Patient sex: M
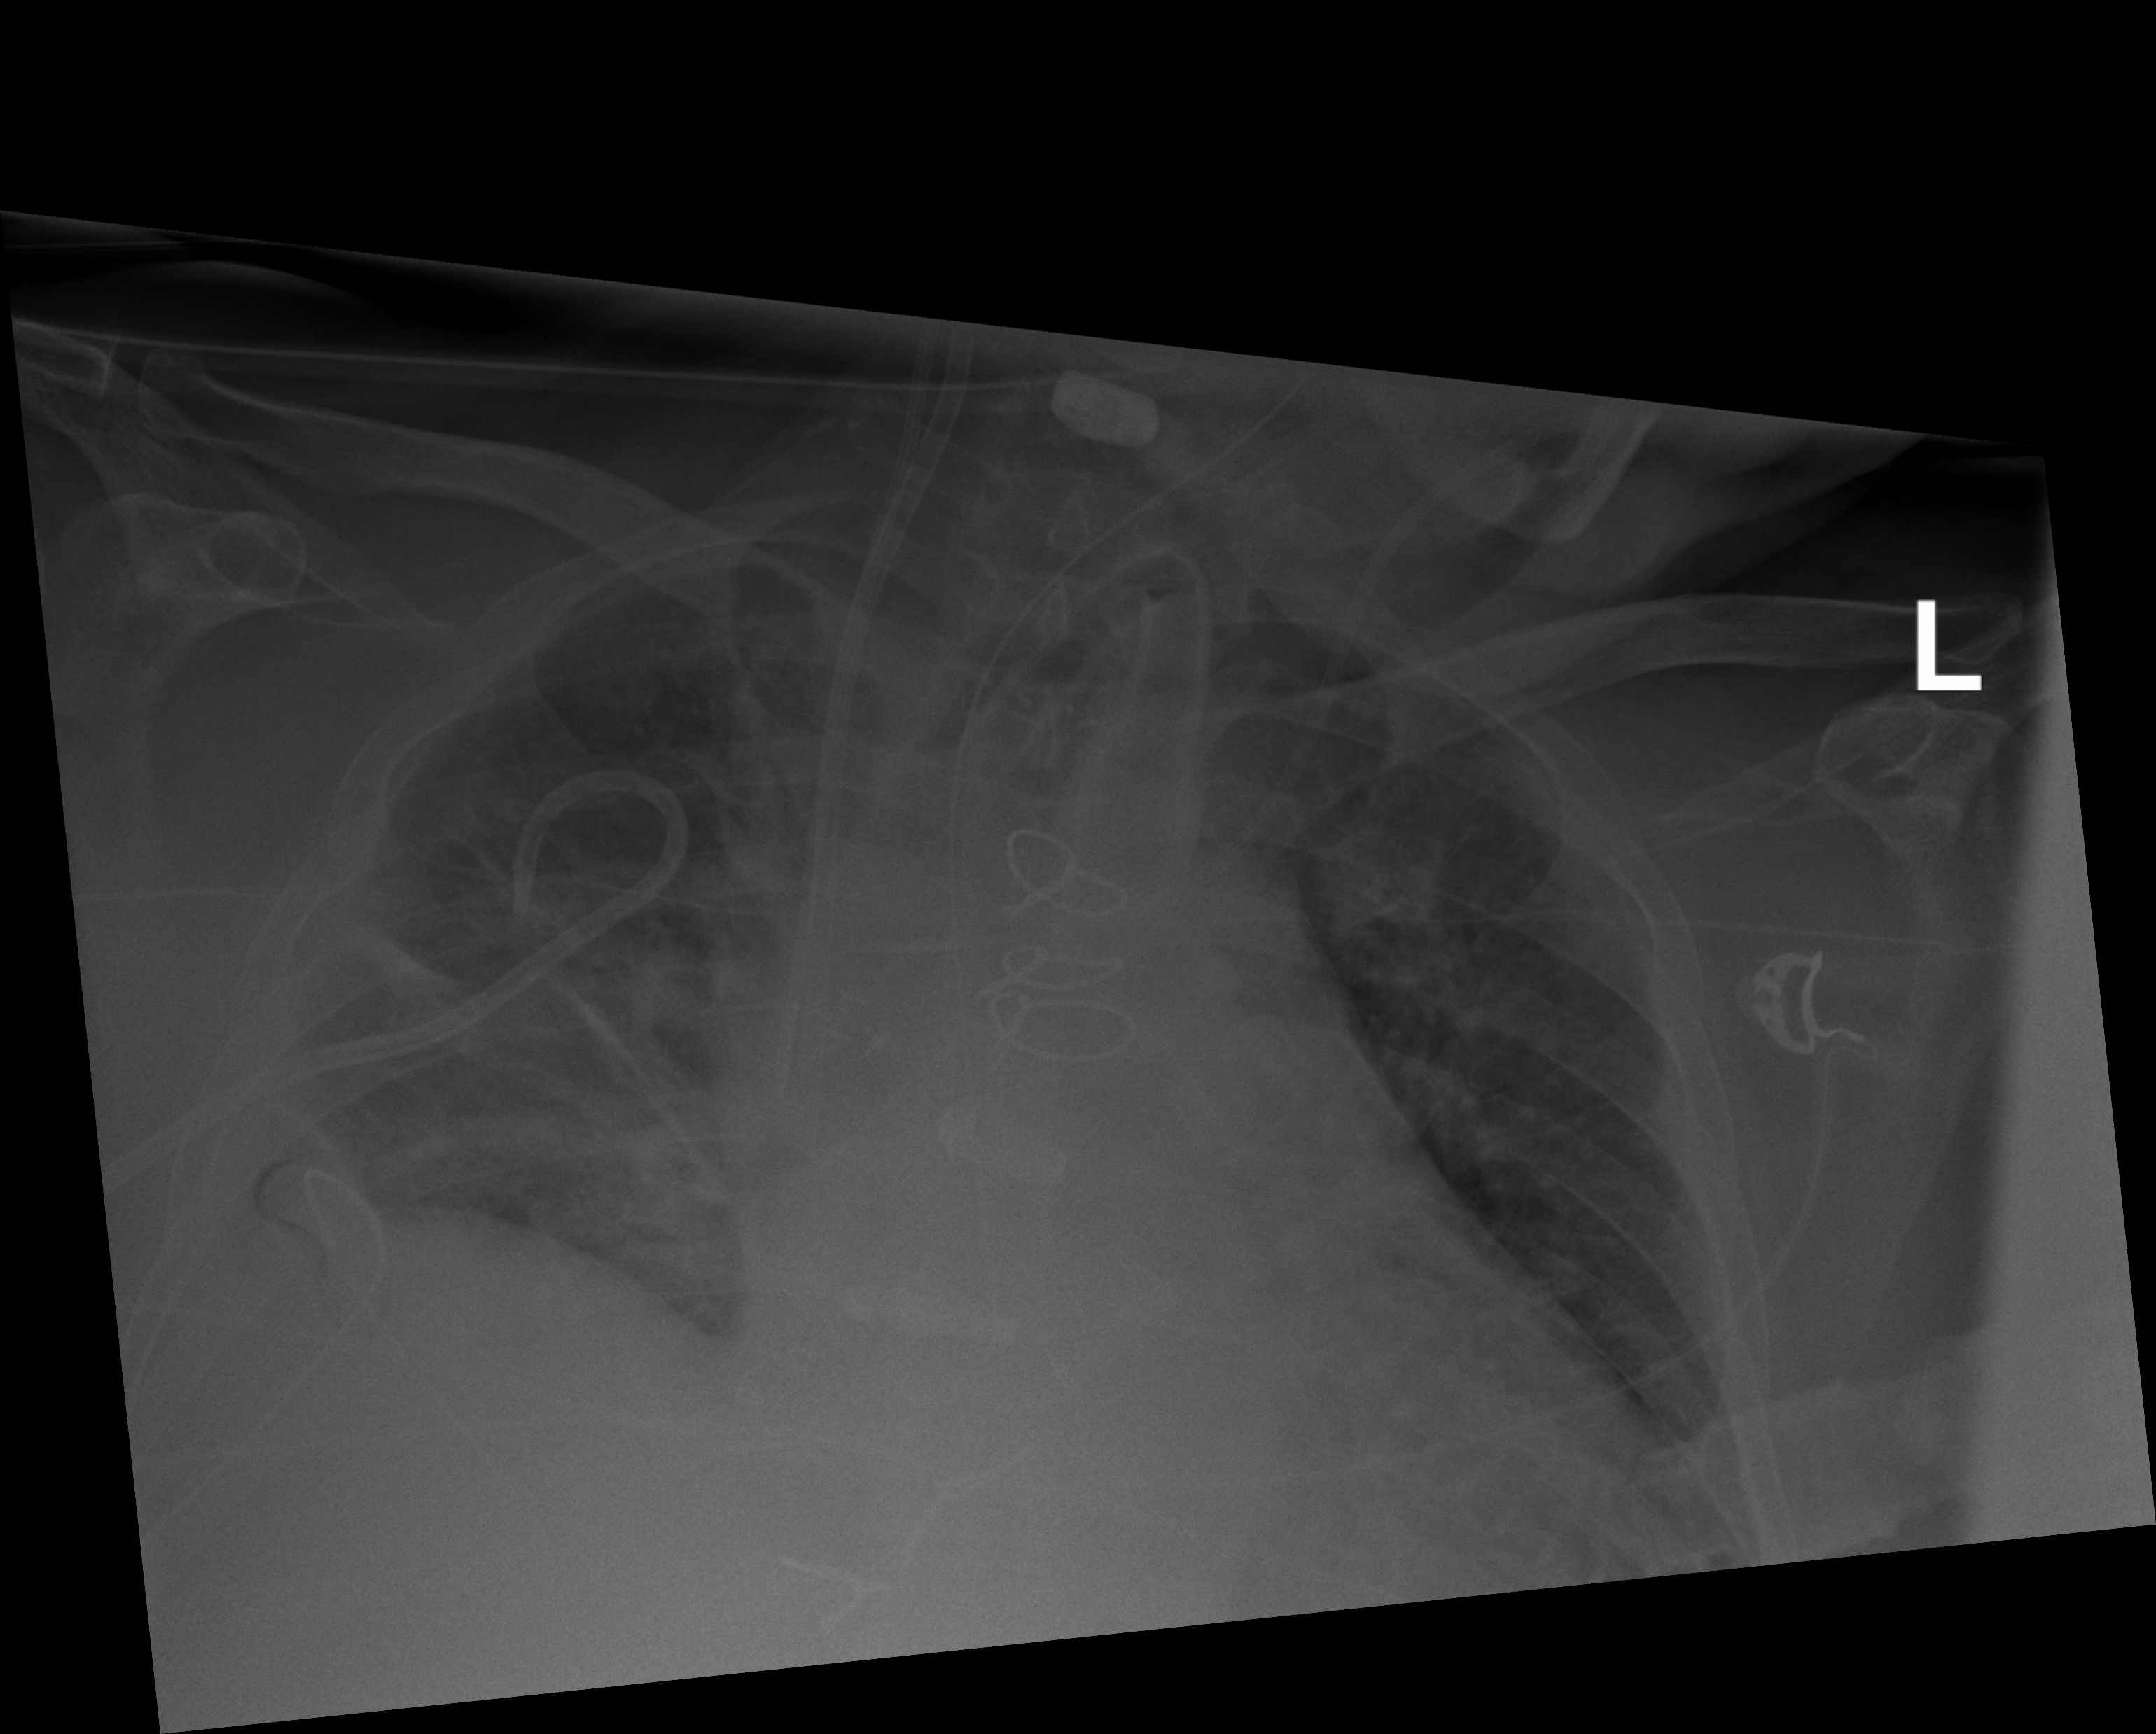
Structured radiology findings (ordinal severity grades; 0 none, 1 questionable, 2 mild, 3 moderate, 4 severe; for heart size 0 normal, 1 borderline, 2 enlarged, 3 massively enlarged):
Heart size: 2
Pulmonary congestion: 2
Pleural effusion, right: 2
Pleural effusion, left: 0
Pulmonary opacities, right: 3
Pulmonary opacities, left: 2
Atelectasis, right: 3
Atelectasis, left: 2